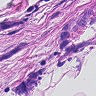
Metastatic tissue present: yes